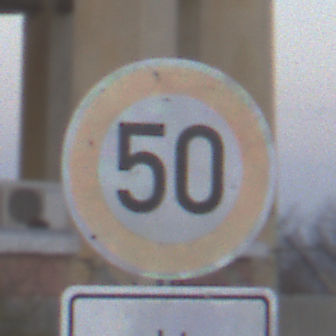
Verkehrszeichen: Geschwindigkeit50
Zusatzzeichen unten: ZeitangabenMitBeschraenkungAufWochentage1
Umgebung: Outdoor, Suburban
Tageszeit: SunriseSunset
Wetter: Clear
Licht: Natural
Jahreszeit: NotSpecified
Kontrast: LowContrast